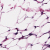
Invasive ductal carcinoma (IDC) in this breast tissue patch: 0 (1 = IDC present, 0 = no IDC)